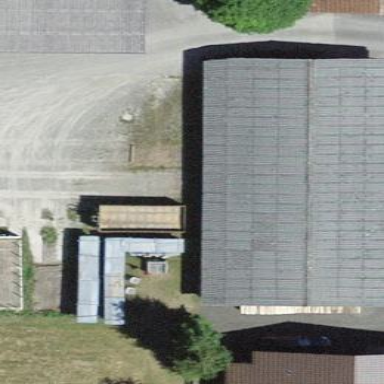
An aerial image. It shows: Rural barn.